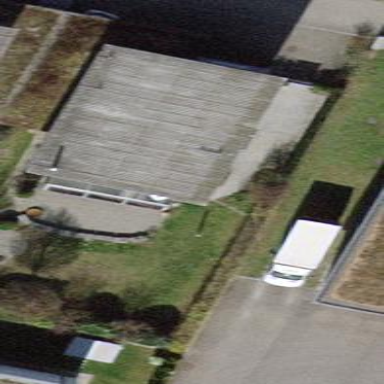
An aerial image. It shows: Detached building.